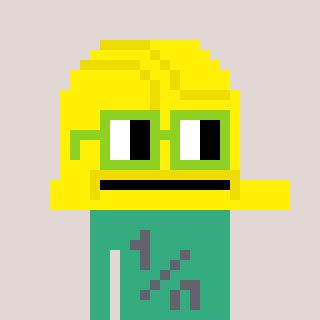
a pixel art character with square light green glasses, a construction helmet-shaped head and a teal-colored body on a warm background